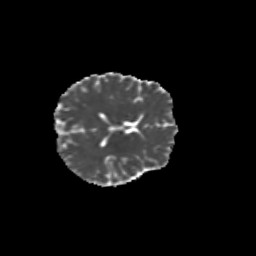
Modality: MD
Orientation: axial
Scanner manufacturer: siemens
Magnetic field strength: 3 T
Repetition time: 9.2 s
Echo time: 0.084 s